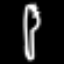
Label: fork